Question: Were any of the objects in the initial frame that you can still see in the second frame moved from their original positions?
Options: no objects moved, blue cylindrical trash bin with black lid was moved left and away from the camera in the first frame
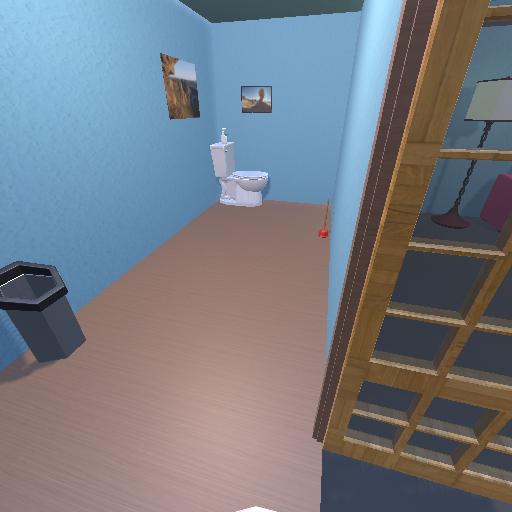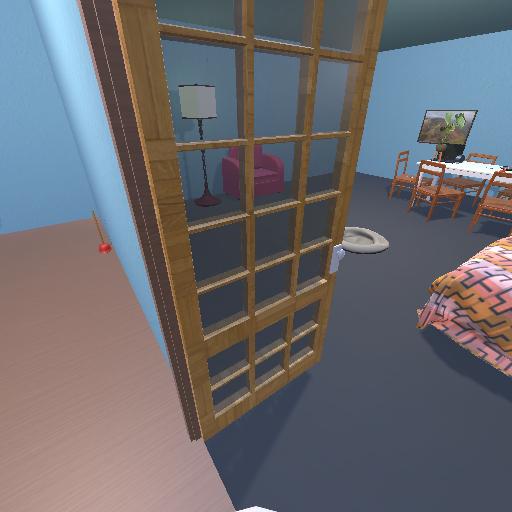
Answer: no objects moved